Question: I have added jQuery Library 2.1 as javascriptResource in the project. As shown in the picture.

In the index.html, the autocomplete for ready works but, ready function is not called.
'''
<!DOCTYPE html>
<html>
<head>
<meta charset="UTF-8">
<title>Insert title here</title>
<script type="text/javascript" src="main.js"></script>
<script type="text/javascript">
$(document).ready(function(){
alert("Hello");
});
</script>
</head>
<body>
'''
What could I be missing?
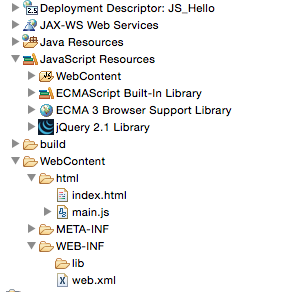
Answer: Having it available under 'JavaScript Resources' makes it known to the tools, and available for Content Assist at edit-time. It doesn't change the behavior at in the browser--something still has to reference the jQuery file from your web page, like a 'script' tag.